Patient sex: M
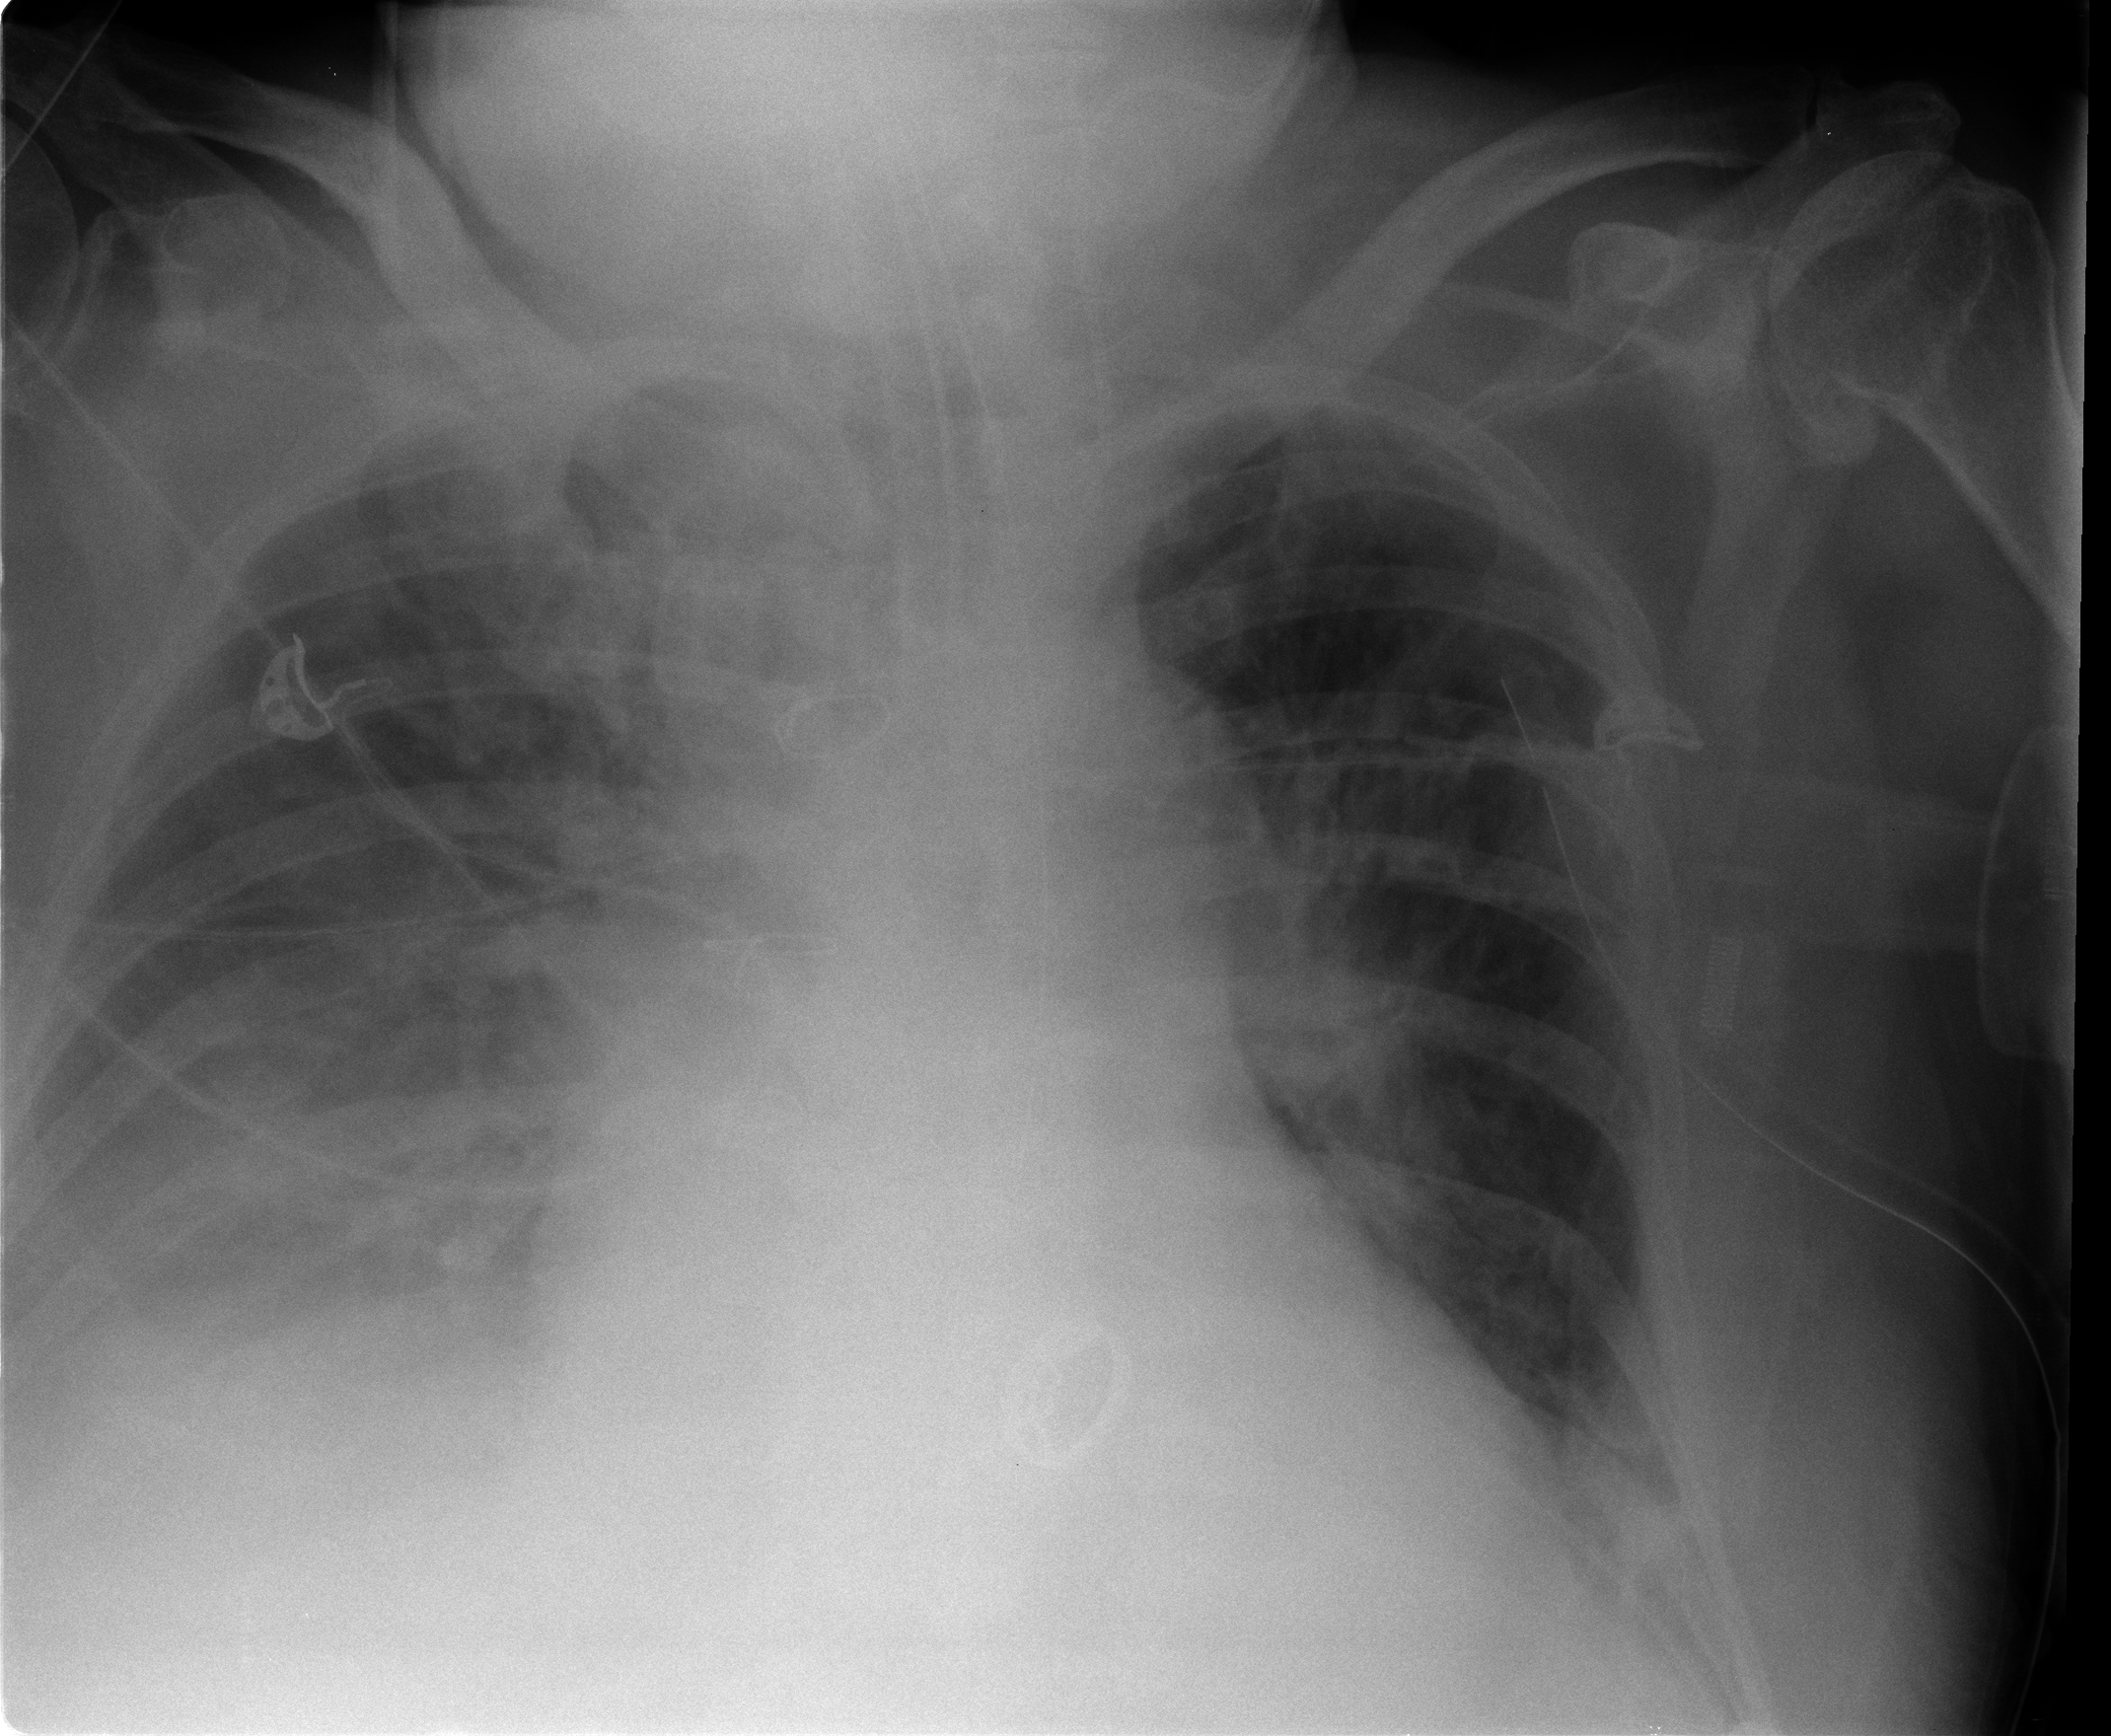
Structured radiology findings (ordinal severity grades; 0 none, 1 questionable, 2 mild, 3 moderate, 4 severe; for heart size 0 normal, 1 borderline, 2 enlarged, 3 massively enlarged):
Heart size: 2
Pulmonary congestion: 0
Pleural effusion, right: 2
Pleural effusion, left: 0
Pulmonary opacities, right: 0
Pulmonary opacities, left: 1
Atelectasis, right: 2
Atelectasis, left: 0